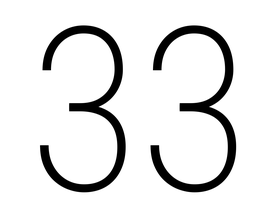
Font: Roboto_Condensed_ExtraLight